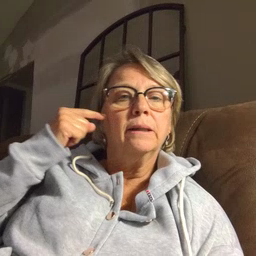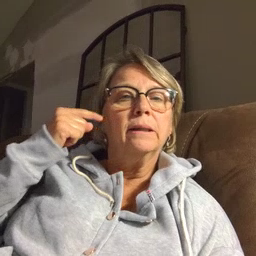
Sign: cheek